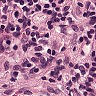
Metastatic tissue present: no